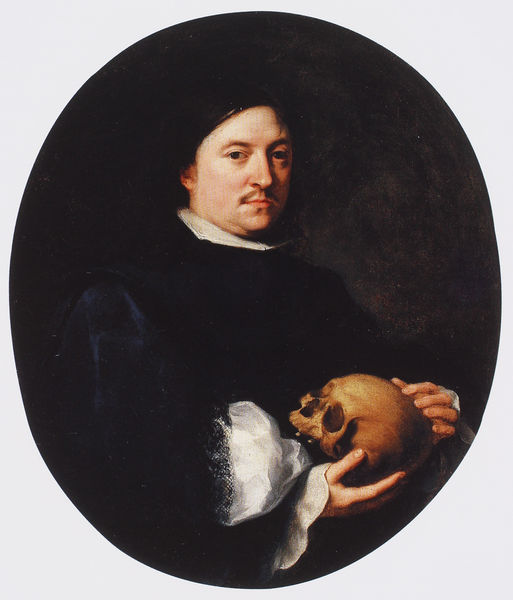
Titel: Porträt von Nicolás Omazur
Künstler: Bartolomé Esteban Murillo
Institution: Madrid, Museo del Prado
Schlagwörter: dunkel, gemälde, mann, weiß, braun, finger, schwarz, tuch, augen, gesicht, halten, kragen, schädel, tod, ärmel, hände, portrait, porträt, gewand, oval, rund, rundbild, dunkelblau, ernst, schnauzer, memento mori, vergänglichkeit, arzt, eitel, leben, totenkopf, zähne, halbprofil, gelehrter, shakespeare, hamlet, halbbild